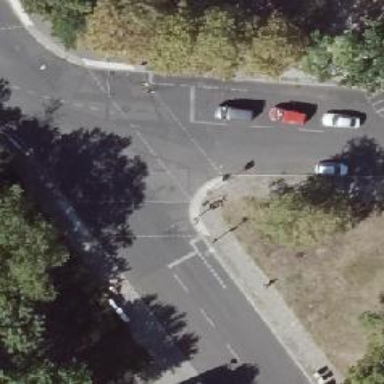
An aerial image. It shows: Crossing with traffic signals.